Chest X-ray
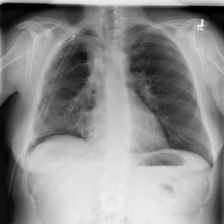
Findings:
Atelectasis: negative
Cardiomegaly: negative
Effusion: negative
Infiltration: negative
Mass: negative
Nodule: negative
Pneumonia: negative
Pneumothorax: positive
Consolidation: negative
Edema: negative
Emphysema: negative
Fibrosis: negative
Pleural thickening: negative
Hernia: negative